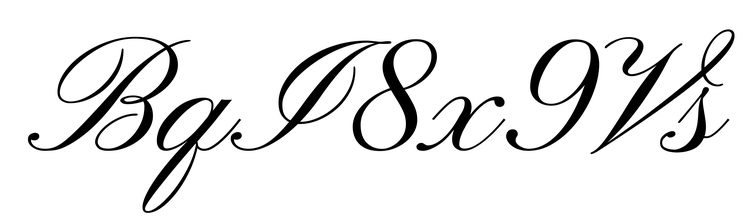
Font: PinyonScript-Regular